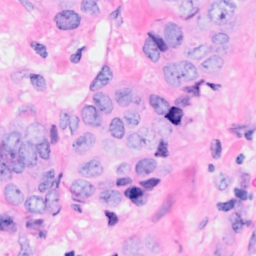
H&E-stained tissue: Breast